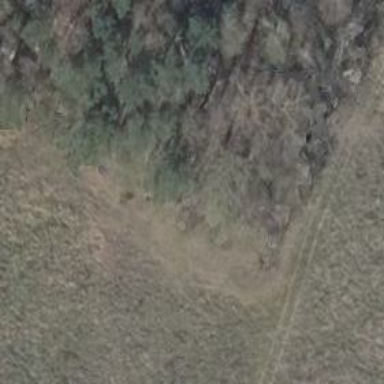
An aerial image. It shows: Hunting stand.